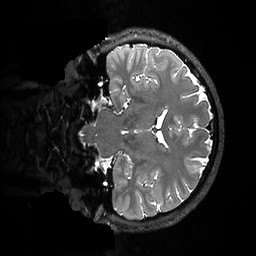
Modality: T2w
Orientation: coronal
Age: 30
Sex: male
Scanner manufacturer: ge
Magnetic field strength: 3 T
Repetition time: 3.202 s
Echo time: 0.0667 s